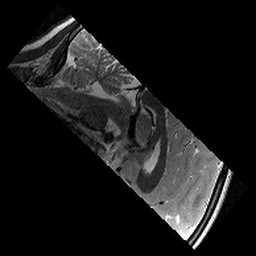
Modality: T2w
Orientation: sagittal
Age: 10
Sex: female
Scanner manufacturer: siemens
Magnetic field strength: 3 T
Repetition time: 9.23 s
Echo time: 0.067 s